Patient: sex M, age 68
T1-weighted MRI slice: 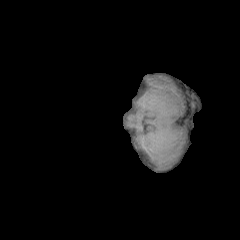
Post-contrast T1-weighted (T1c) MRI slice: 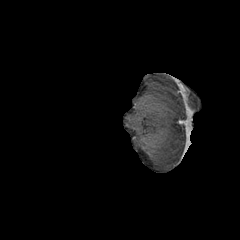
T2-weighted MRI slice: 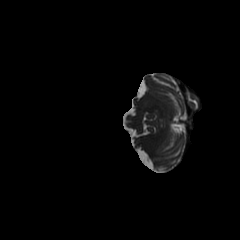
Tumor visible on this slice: no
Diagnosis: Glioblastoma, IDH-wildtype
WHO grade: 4